Question: I have a small project in C programing, Eclipse Linux. But when I build it I always get an error at line
'''
re = pthread_create(&interrupt, NULL, clientHandler, NULL);
'''
I have no idea about I get this issue. I also searched and tried applying a solution discussed at <URL> but it still appears. So, is there another way that I can apply to solve it?
Here is the code of mine <URL>, the issue fires at line 51.
Error message on Console

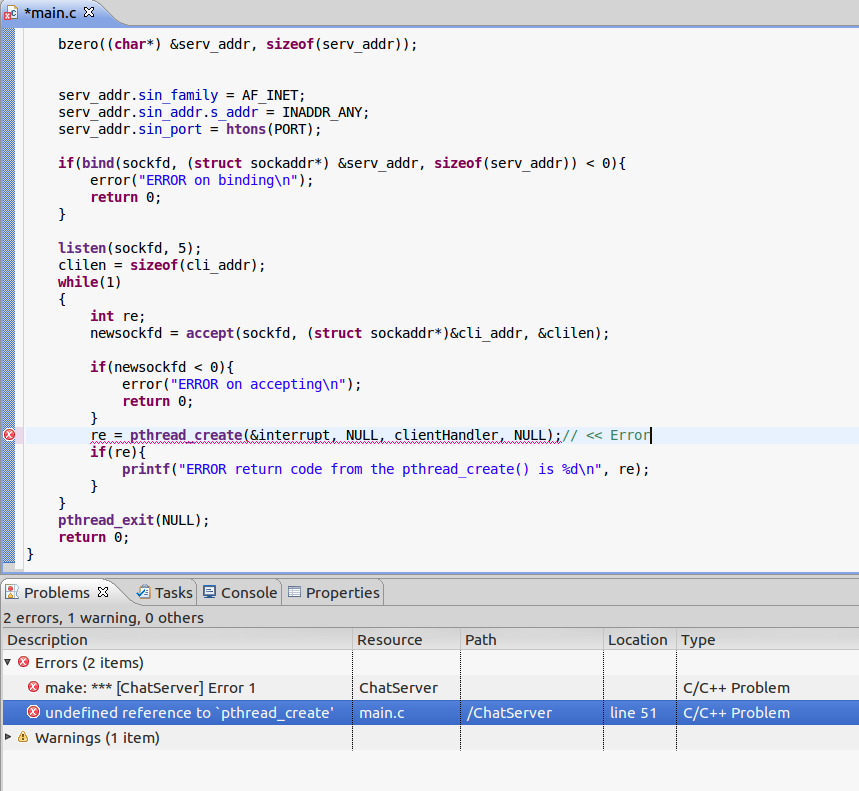
Answer: You don't need Eclipse to build code. AFAIK, it will just run some builder commands (perhaps using 'make') which in turn runs the <URL> compiler.
You should compile with 'gcc -c -Wall -Wextra -pthread -g' and link with 'gcc -pthread' '-o yourprogram' '-lpthread'